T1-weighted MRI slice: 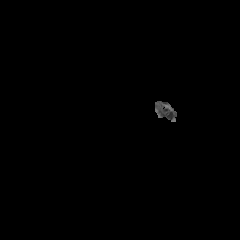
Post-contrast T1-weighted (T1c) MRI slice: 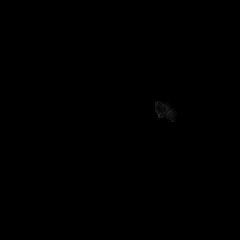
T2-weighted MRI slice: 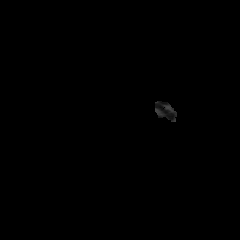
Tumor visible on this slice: no